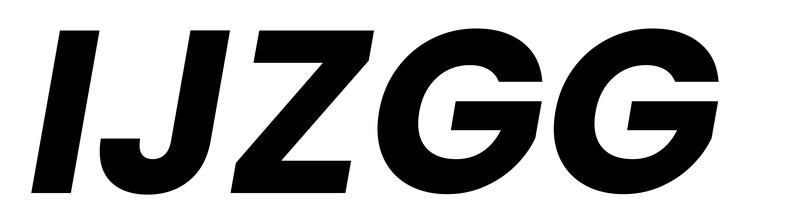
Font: Poppins-BoldItalic